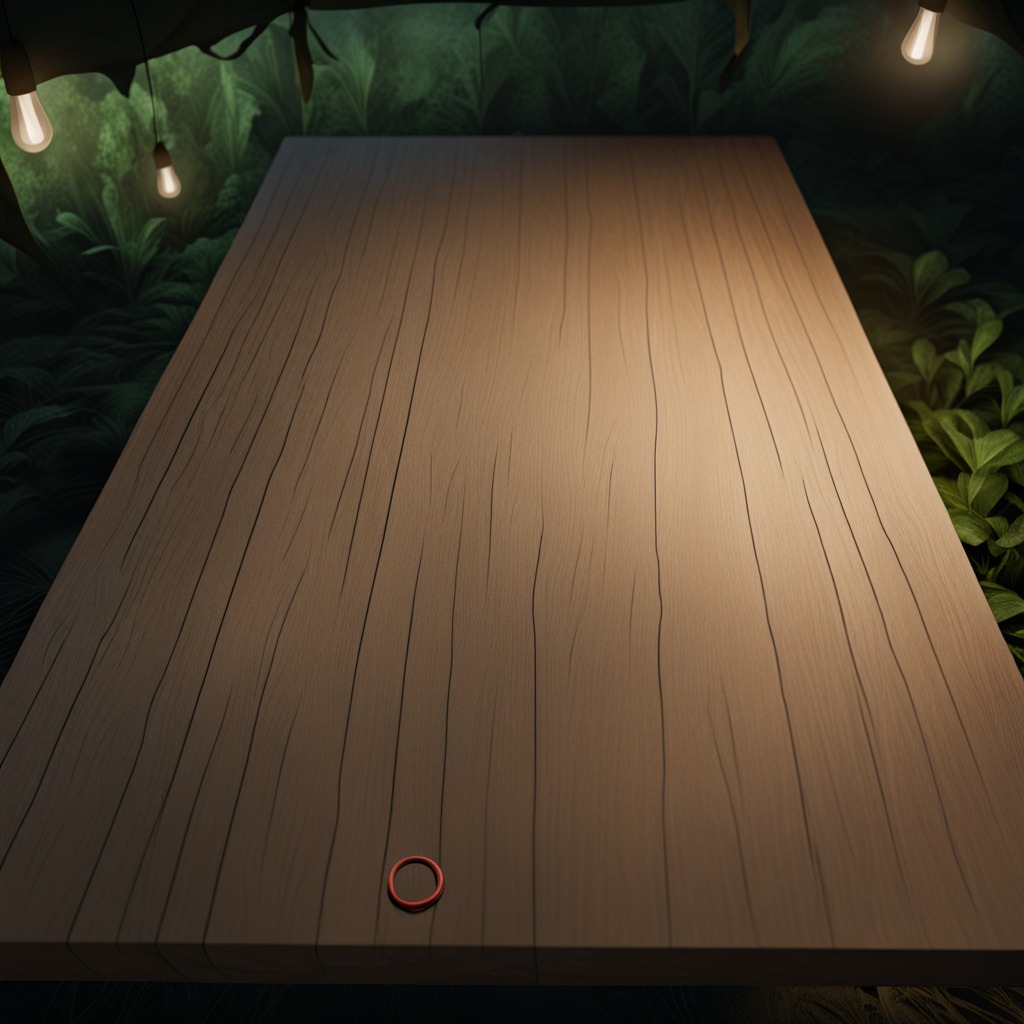
A rubber O-ring lies on the wooden table.